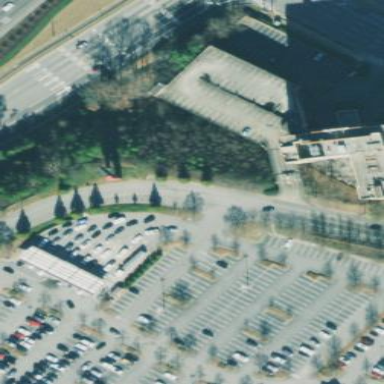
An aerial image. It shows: Multi-storey parking building.